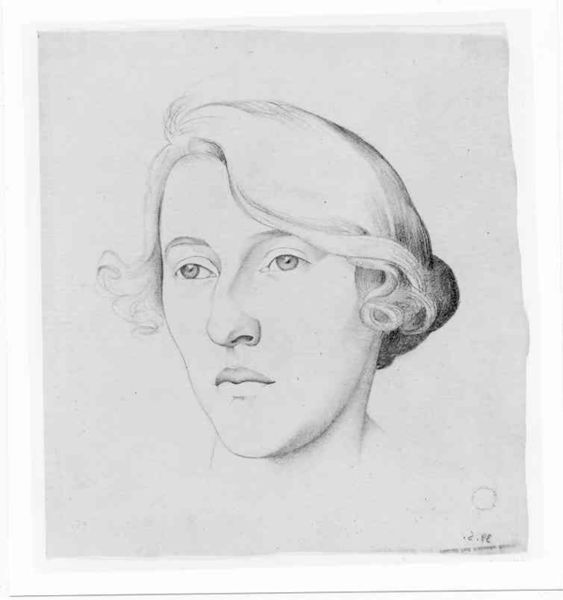
Titel: Frauenkopf
Künstler: Alexander Kanoldt
Standort: Karlsruhe
Institution: Staatliche Kunsthalle Karlsruhe
Schlagwörter: kopf, schatten, mädchen, frau, grau, haar, mund, nase, skizze, zeichnung, blond, augen, gesicht, portrait, porträt, signatur, haare, blatt, kinn, lippe, lippen, locke, locken, scheitel, wangen, papier, grafik, white, black, face, female, gray, grey, hair, lady, nose, painting, woman, grübchen, looking, picture, verträumt, bleistift, pupille, stift, sad, man, ear, girl, head, young, distance, sinnlich, eyes, light, drawing, paper, black and white, gaze, look, shadow, brow, chin, mouth, illustration, sketch, curls, curl, person, fau, human, neck, art, study, thinking, pencil, draw, eye, bob, kürzel, book, lips, greyscale, shade, cheek, eyebrows, gelockt, forehead, short, blonde, selfportrait, concept, pensive, european, thought, angular, thoughtful, soft, wavy, grayscale, graphite, stern, curly hair, brows, curly, throat, ringlets, nostril, short hair, lips eyes, list, nostrils, contemplate, portraut, skatch, unhappy, curled, liips, pout, sketech, watermark, foehead, hiar, #schonwieder?, #klage, #ihrhabteurenmeistergefunden, bobb, 이 사람은 가르마가 있다, 이 사람은 코가 높다, 이 사람은 뚜렷한 이목구비를 가지고 있다, 이 사람은 짙은 눈을 가지고 있다